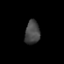
Tissue: prostate
Cell type: T cells
Senescence score: 0.7304
Nuclear area (px): 340
Mean DAPI intensity: 70.429